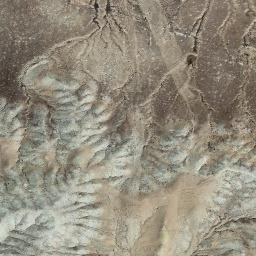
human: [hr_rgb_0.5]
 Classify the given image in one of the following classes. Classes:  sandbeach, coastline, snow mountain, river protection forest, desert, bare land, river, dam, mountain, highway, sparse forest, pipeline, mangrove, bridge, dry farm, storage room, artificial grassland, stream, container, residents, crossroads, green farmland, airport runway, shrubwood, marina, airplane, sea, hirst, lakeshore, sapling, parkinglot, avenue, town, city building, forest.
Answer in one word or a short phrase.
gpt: mountain